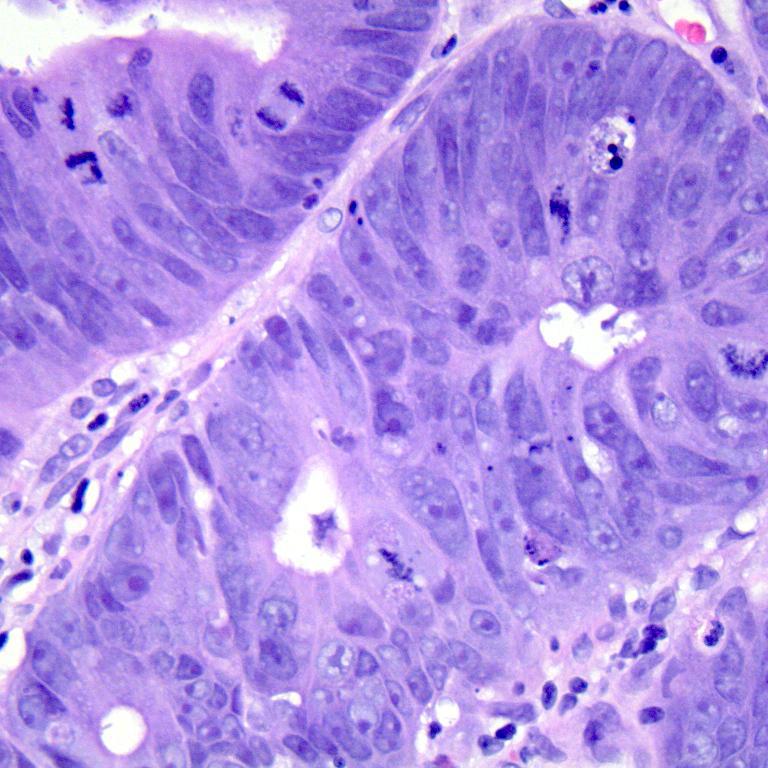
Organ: colon
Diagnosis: adenocarcinomas